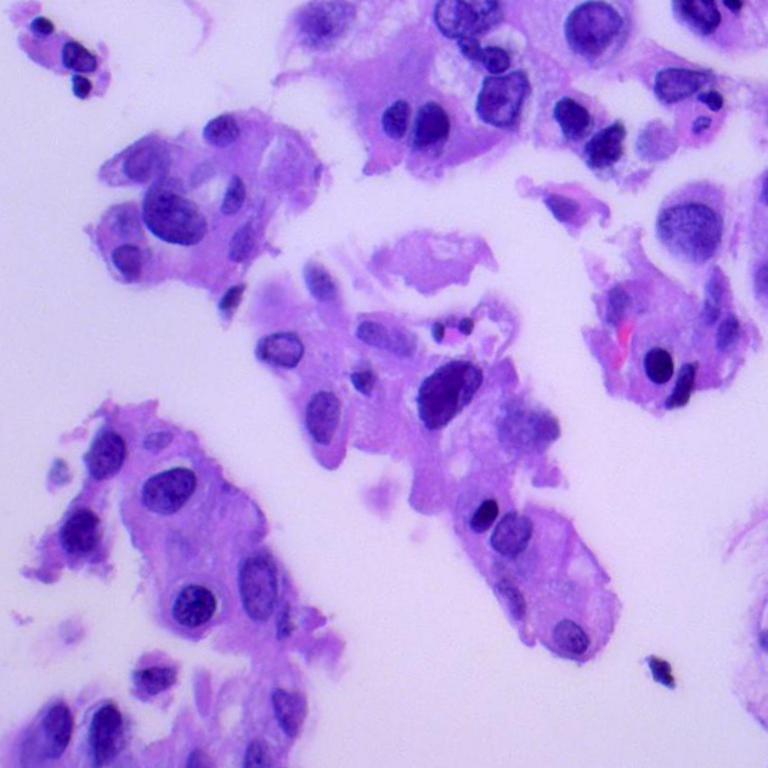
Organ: lung
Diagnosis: adenocarcinomas